三年级 · 度量几何学
下面这块正方形手帕的周长是 8 分米, 它的边长是 ( ) 分米。

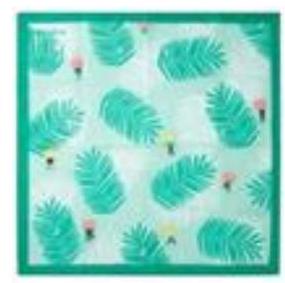
A. 2
B. 4
C. 8
答案: A
解析: A

【分析】正方形的周长 $=$ 边长 $\times 4$, 因此用正方形手帕的周长除以 4 , 即可计算出它的边长, 依此计算。

【详解】 $8 \div 4=2$ (分米), 它的边长是 2 分米。

故答案为: A

【点睛】熟练掌握正方形的周长的计算, 是解答此题的关键。